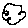
Label: cloud